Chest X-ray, AP view. Patient: 51 years old, sex M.
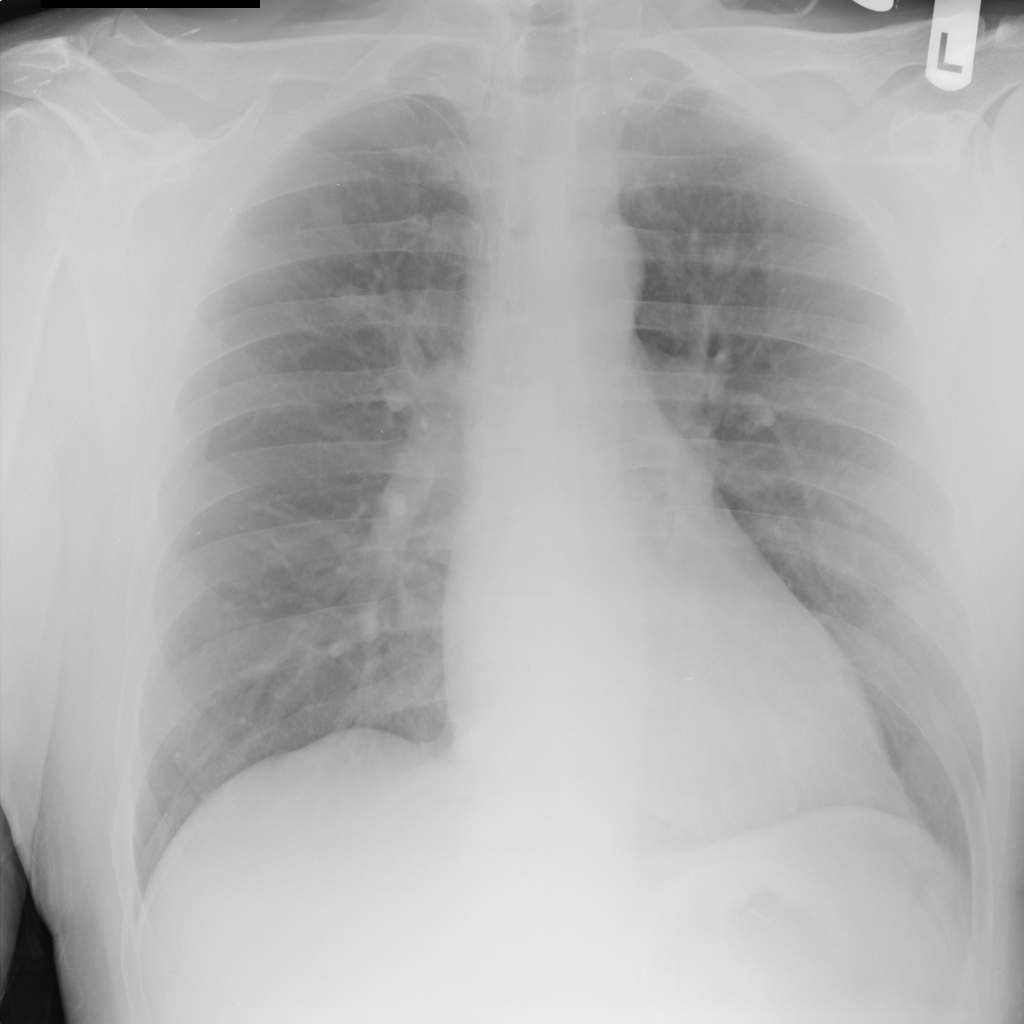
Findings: No Finding